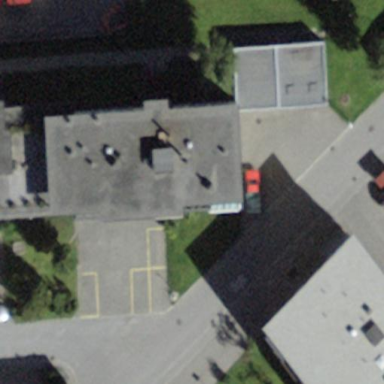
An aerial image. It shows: Building with flat roof.